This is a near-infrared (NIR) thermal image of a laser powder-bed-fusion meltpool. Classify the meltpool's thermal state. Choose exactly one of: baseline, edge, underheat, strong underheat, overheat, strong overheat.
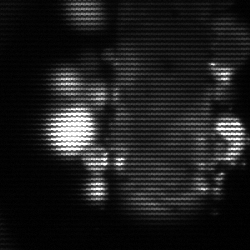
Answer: strong underheat